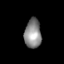
Tissue: skin
Cell type: T cells
Senescence score: 0.7313
Nuclear area (px): 478
Mean DAPI intensity: 138.362